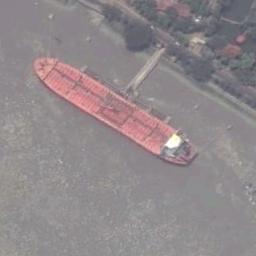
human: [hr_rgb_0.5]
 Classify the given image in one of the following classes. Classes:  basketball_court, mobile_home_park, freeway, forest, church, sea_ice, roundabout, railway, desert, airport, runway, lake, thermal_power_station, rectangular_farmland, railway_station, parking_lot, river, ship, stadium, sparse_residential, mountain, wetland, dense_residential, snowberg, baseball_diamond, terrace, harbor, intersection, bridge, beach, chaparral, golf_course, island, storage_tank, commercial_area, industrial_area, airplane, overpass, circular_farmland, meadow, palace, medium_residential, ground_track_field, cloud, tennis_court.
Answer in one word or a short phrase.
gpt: ship